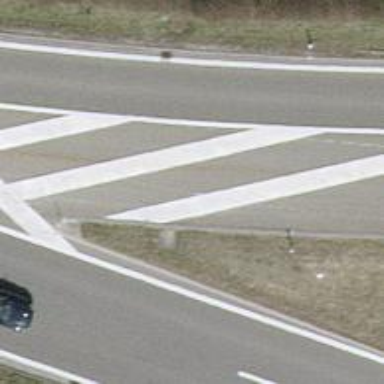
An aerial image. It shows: Circular junction on asphalt motorway.